Brain MRI, t1w sequence, axial 2D slice.
Patient: age 39, sex F, weight 95 kg, height 1.95 m
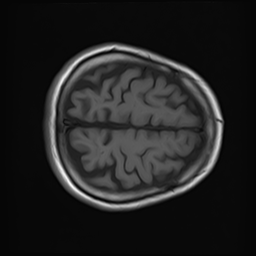